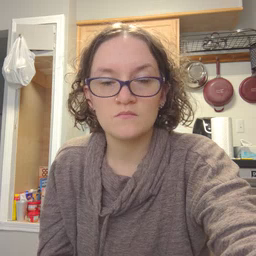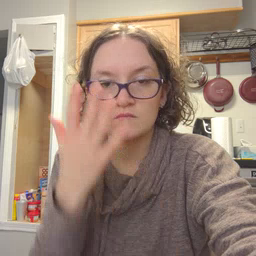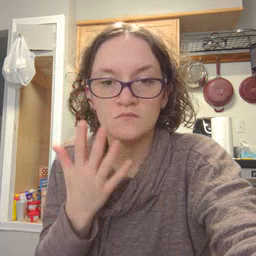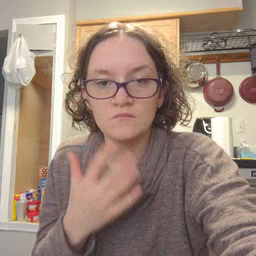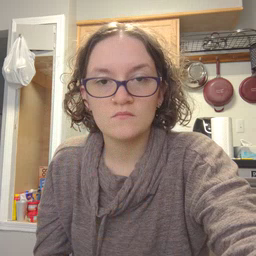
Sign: sad